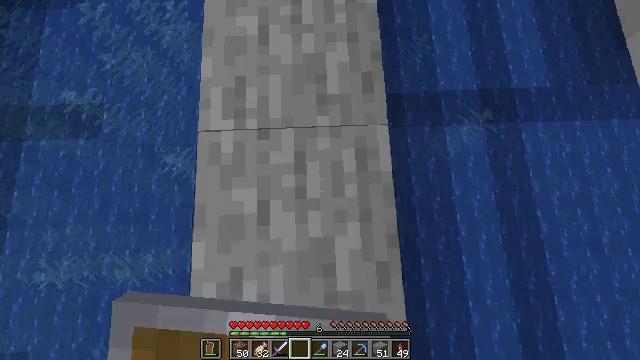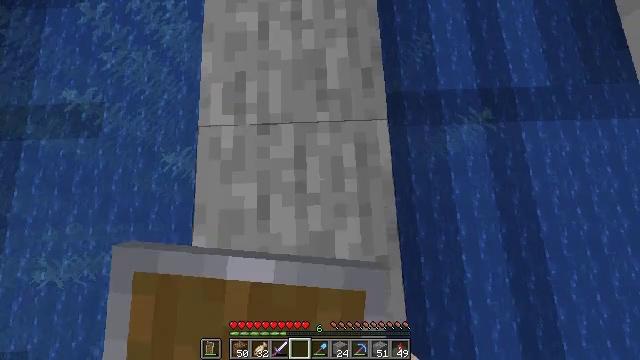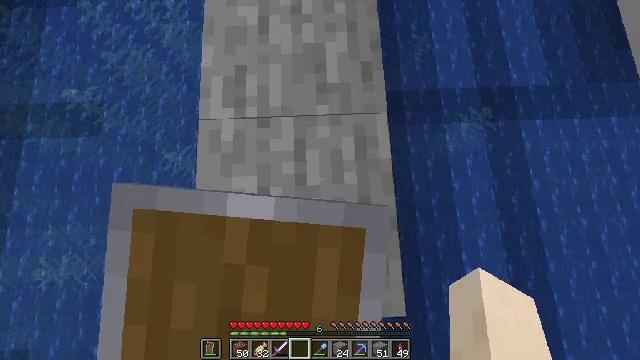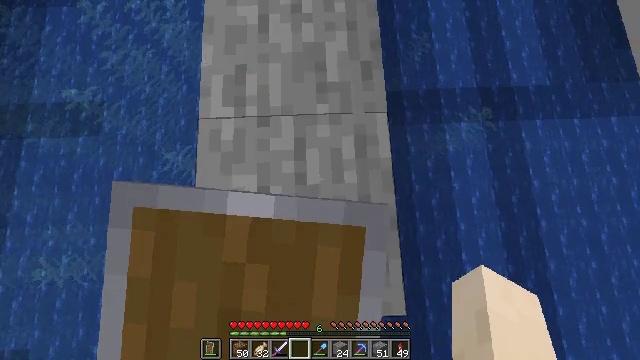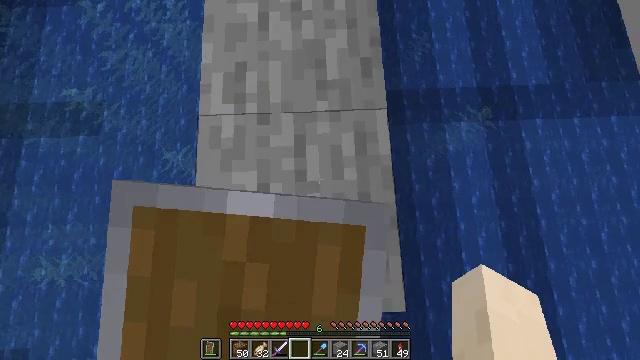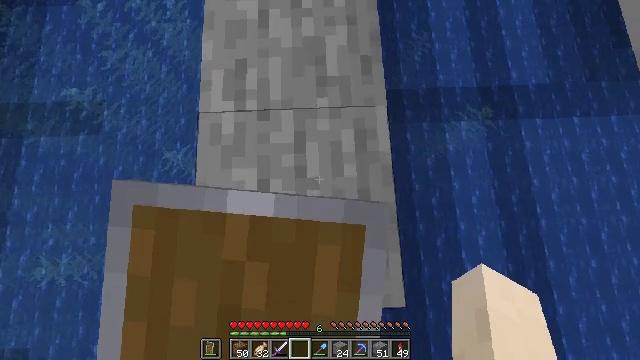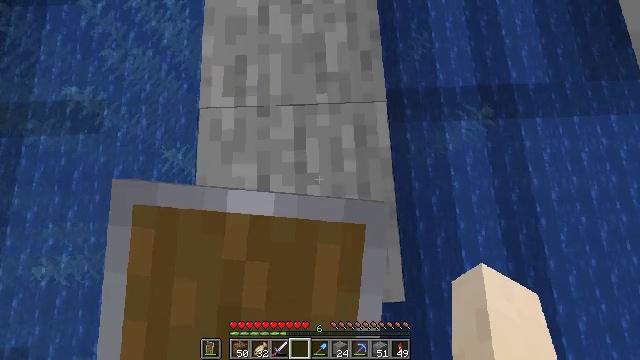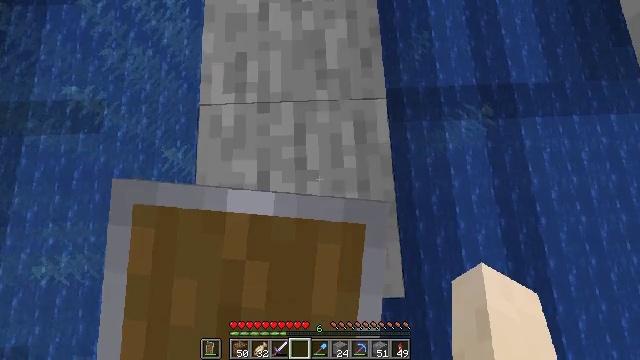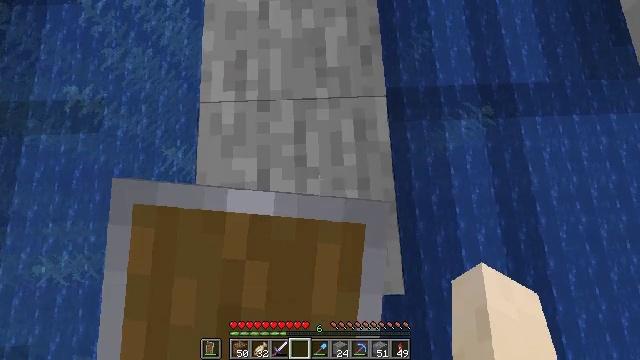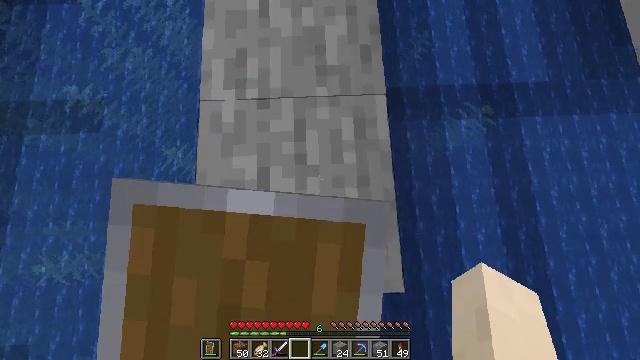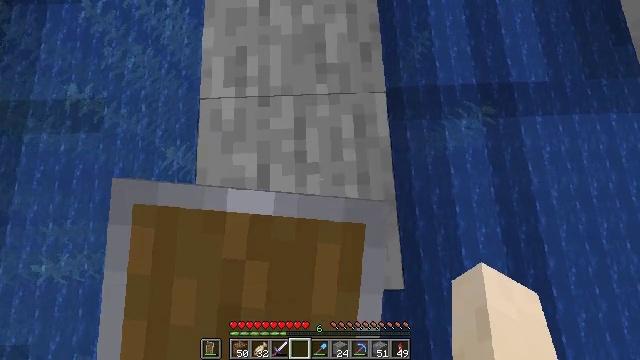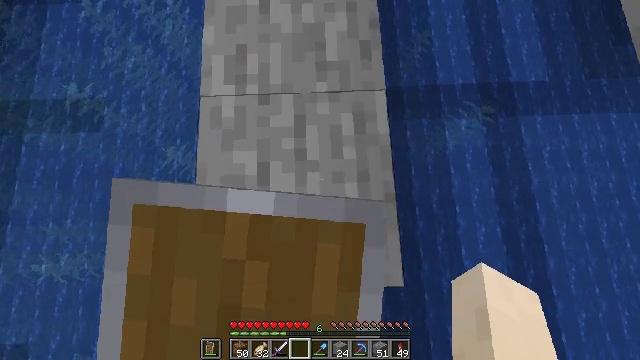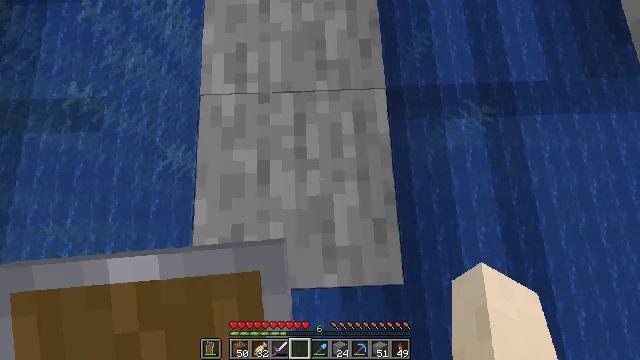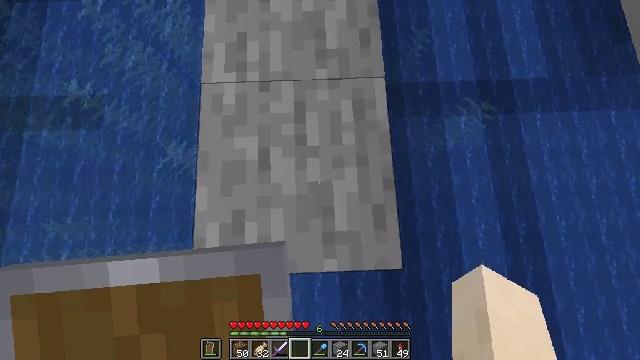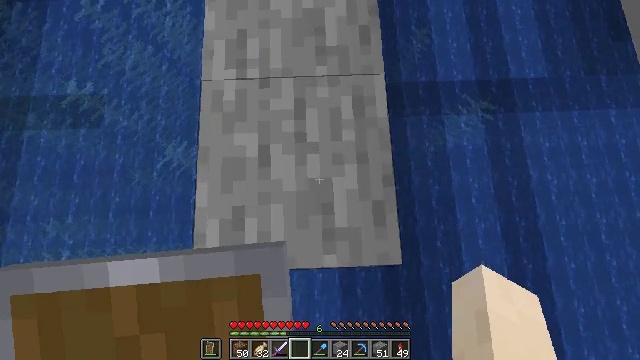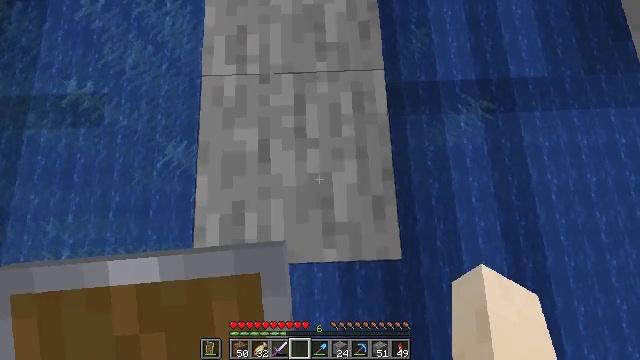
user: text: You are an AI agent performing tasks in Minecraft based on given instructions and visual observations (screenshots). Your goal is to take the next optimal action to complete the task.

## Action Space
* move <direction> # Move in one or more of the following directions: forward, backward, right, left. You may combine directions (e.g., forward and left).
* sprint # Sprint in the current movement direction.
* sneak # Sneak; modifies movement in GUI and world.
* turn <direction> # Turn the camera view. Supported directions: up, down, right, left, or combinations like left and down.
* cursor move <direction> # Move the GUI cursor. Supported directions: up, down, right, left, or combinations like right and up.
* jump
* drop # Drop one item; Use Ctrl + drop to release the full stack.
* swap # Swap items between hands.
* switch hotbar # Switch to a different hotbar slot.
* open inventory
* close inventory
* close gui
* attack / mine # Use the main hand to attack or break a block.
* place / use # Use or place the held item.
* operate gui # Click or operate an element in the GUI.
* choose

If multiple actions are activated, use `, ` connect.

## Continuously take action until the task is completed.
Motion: motion action
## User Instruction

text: Craft a stone slab.
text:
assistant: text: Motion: move back, sneak, use / place
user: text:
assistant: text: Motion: move back, sneak, use / place
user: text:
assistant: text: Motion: move back, sneak, use / place
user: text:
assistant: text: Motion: move back, sneak, use / place
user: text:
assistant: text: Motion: move back, sneak, use / place
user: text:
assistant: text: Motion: move back, sneak, use / place
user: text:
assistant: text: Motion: move back, sneak, use / place
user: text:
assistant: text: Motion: move back, sneak, use / place
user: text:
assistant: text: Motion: move back, sneak, use / place
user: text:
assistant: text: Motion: move back, sneak, use / place
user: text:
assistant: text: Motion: move back, sneak, use / place
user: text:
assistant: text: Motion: move back, sneak
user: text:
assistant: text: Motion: move back, sneak
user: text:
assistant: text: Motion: sneak
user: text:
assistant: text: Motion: sneak
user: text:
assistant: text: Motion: sneak
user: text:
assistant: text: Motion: sneak
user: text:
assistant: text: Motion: move forward, sneak, turn left and up
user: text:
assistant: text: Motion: move forward, sneak, turn left and up
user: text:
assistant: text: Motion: move forward, sneak, turn left and up
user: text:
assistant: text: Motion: move forward, sneak, turn up
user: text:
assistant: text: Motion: move forward, turn up
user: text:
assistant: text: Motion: move forward, turn up
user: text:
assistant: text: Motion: no_op
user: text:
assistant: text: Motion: no_op
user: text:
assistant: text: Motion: open inventory
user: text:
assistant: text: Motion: open inventory
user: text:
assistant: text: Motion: cursor move right, open inventory
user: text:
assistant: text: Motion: cursor move right
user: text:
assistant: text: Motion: cursor move right